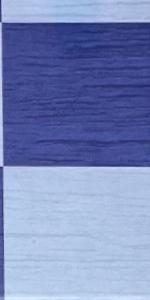
Label: Empty